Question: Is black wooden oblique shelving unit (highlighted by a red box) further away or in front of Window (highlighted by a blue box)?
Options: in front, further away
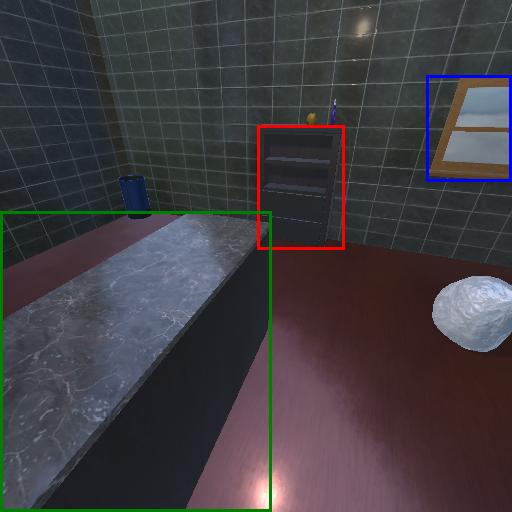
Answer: in front